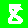
Digit: 8